Question: I am making plots of rasters using the rasterVis package, which uses lattice to generate plots. I am making level plots for some data, and the plot automatically chooses the colour scheme based on the values of the input data set.
For example, say my data is in the form of (x,y,z), where x is the horizontal position of a data point, y is the vertical position, and z represents the elevation. If I create a levelplot with my data, the colour of the data depends on z. By default, lattice uses the range of z to choose the colour scheme of my plot. However, to make my plot comparable to other data sets, I want to manually set the limits of the colours.
Another example: here is a picture from the rasterVis website:

By default, the darkest red is the lowest z value in the data, and the darkest blue is the highest z value in the data. Is there a way to manually set the limits of the colour scheme to something else, say for example, c(-3000, 3000)?
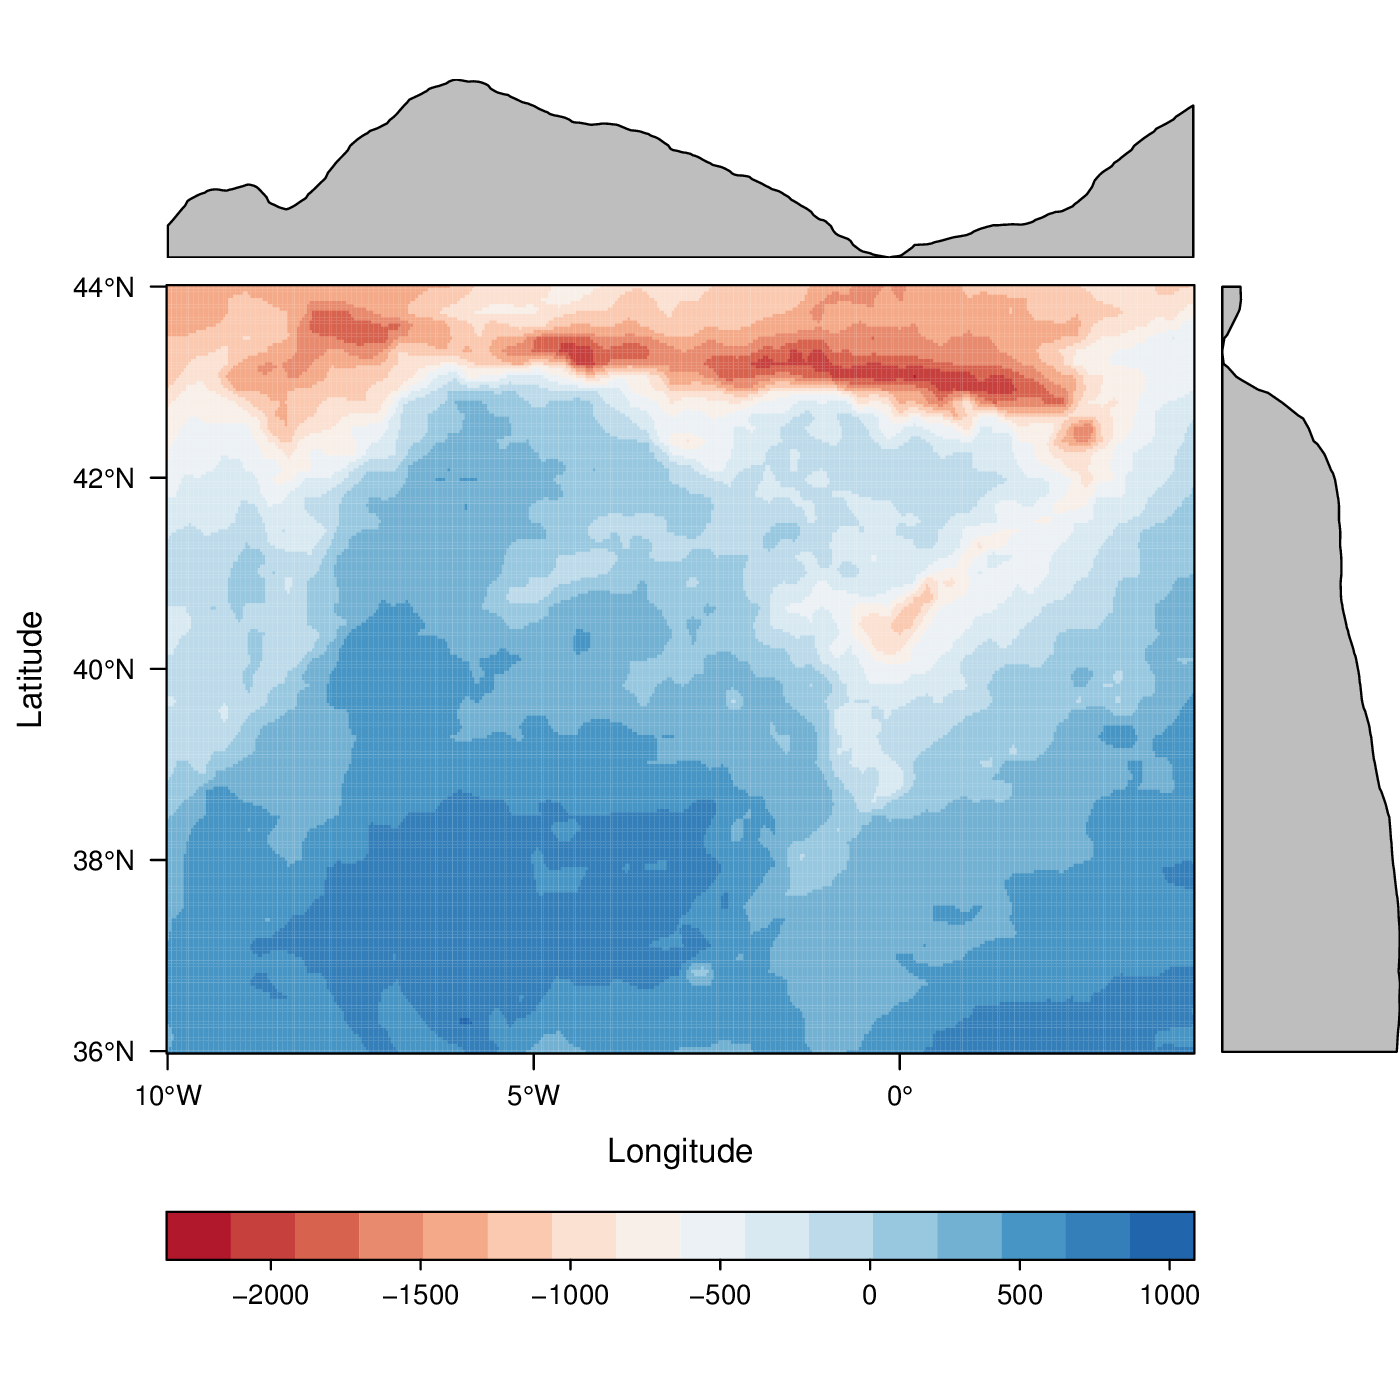
Answer: The code to produce tha above image is at: <URL>
One does need to first download two different large zip files and alter the code for setting the working directory.
One way of answering this is to subset the values you do want plotted.
'''
levelplot(Aug-meanAug, par.settings=RdBuTheme,
subset= Aug > -1500 & Aug < 500 )
'''

To produce an expanded range you need to match the plotting specs to the colorkey
'''
rgb.palette <- colorRampPalette(c("red", "orange", "blue"),
space = "rgb")
levelplot(Aug-meanAug, col.regions=rgb.palette(16),
at=seq(-3000, 3000, length=15) , contour=TRUE,
colorkey=list( at=seq(-3000, 3000, length=15),
col=rgb.palette(16) ))
'''